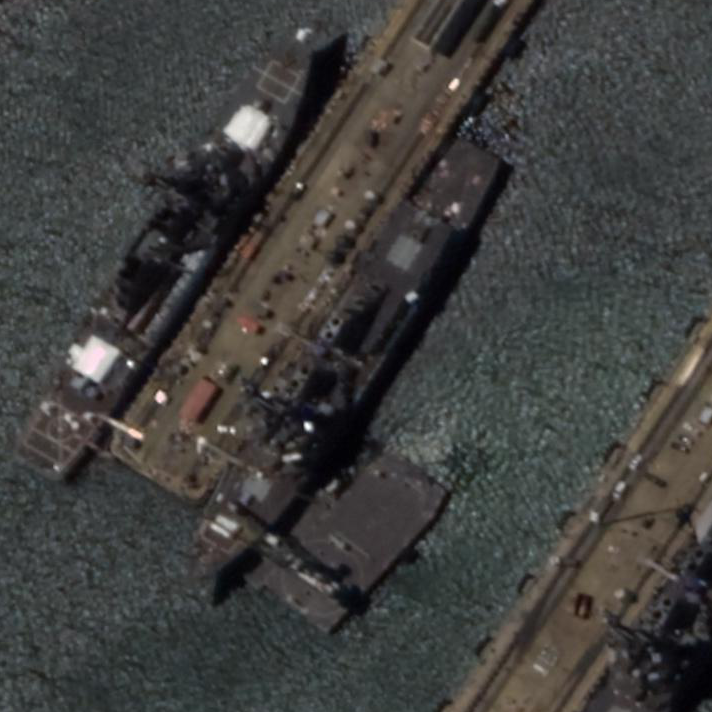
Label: destroyer